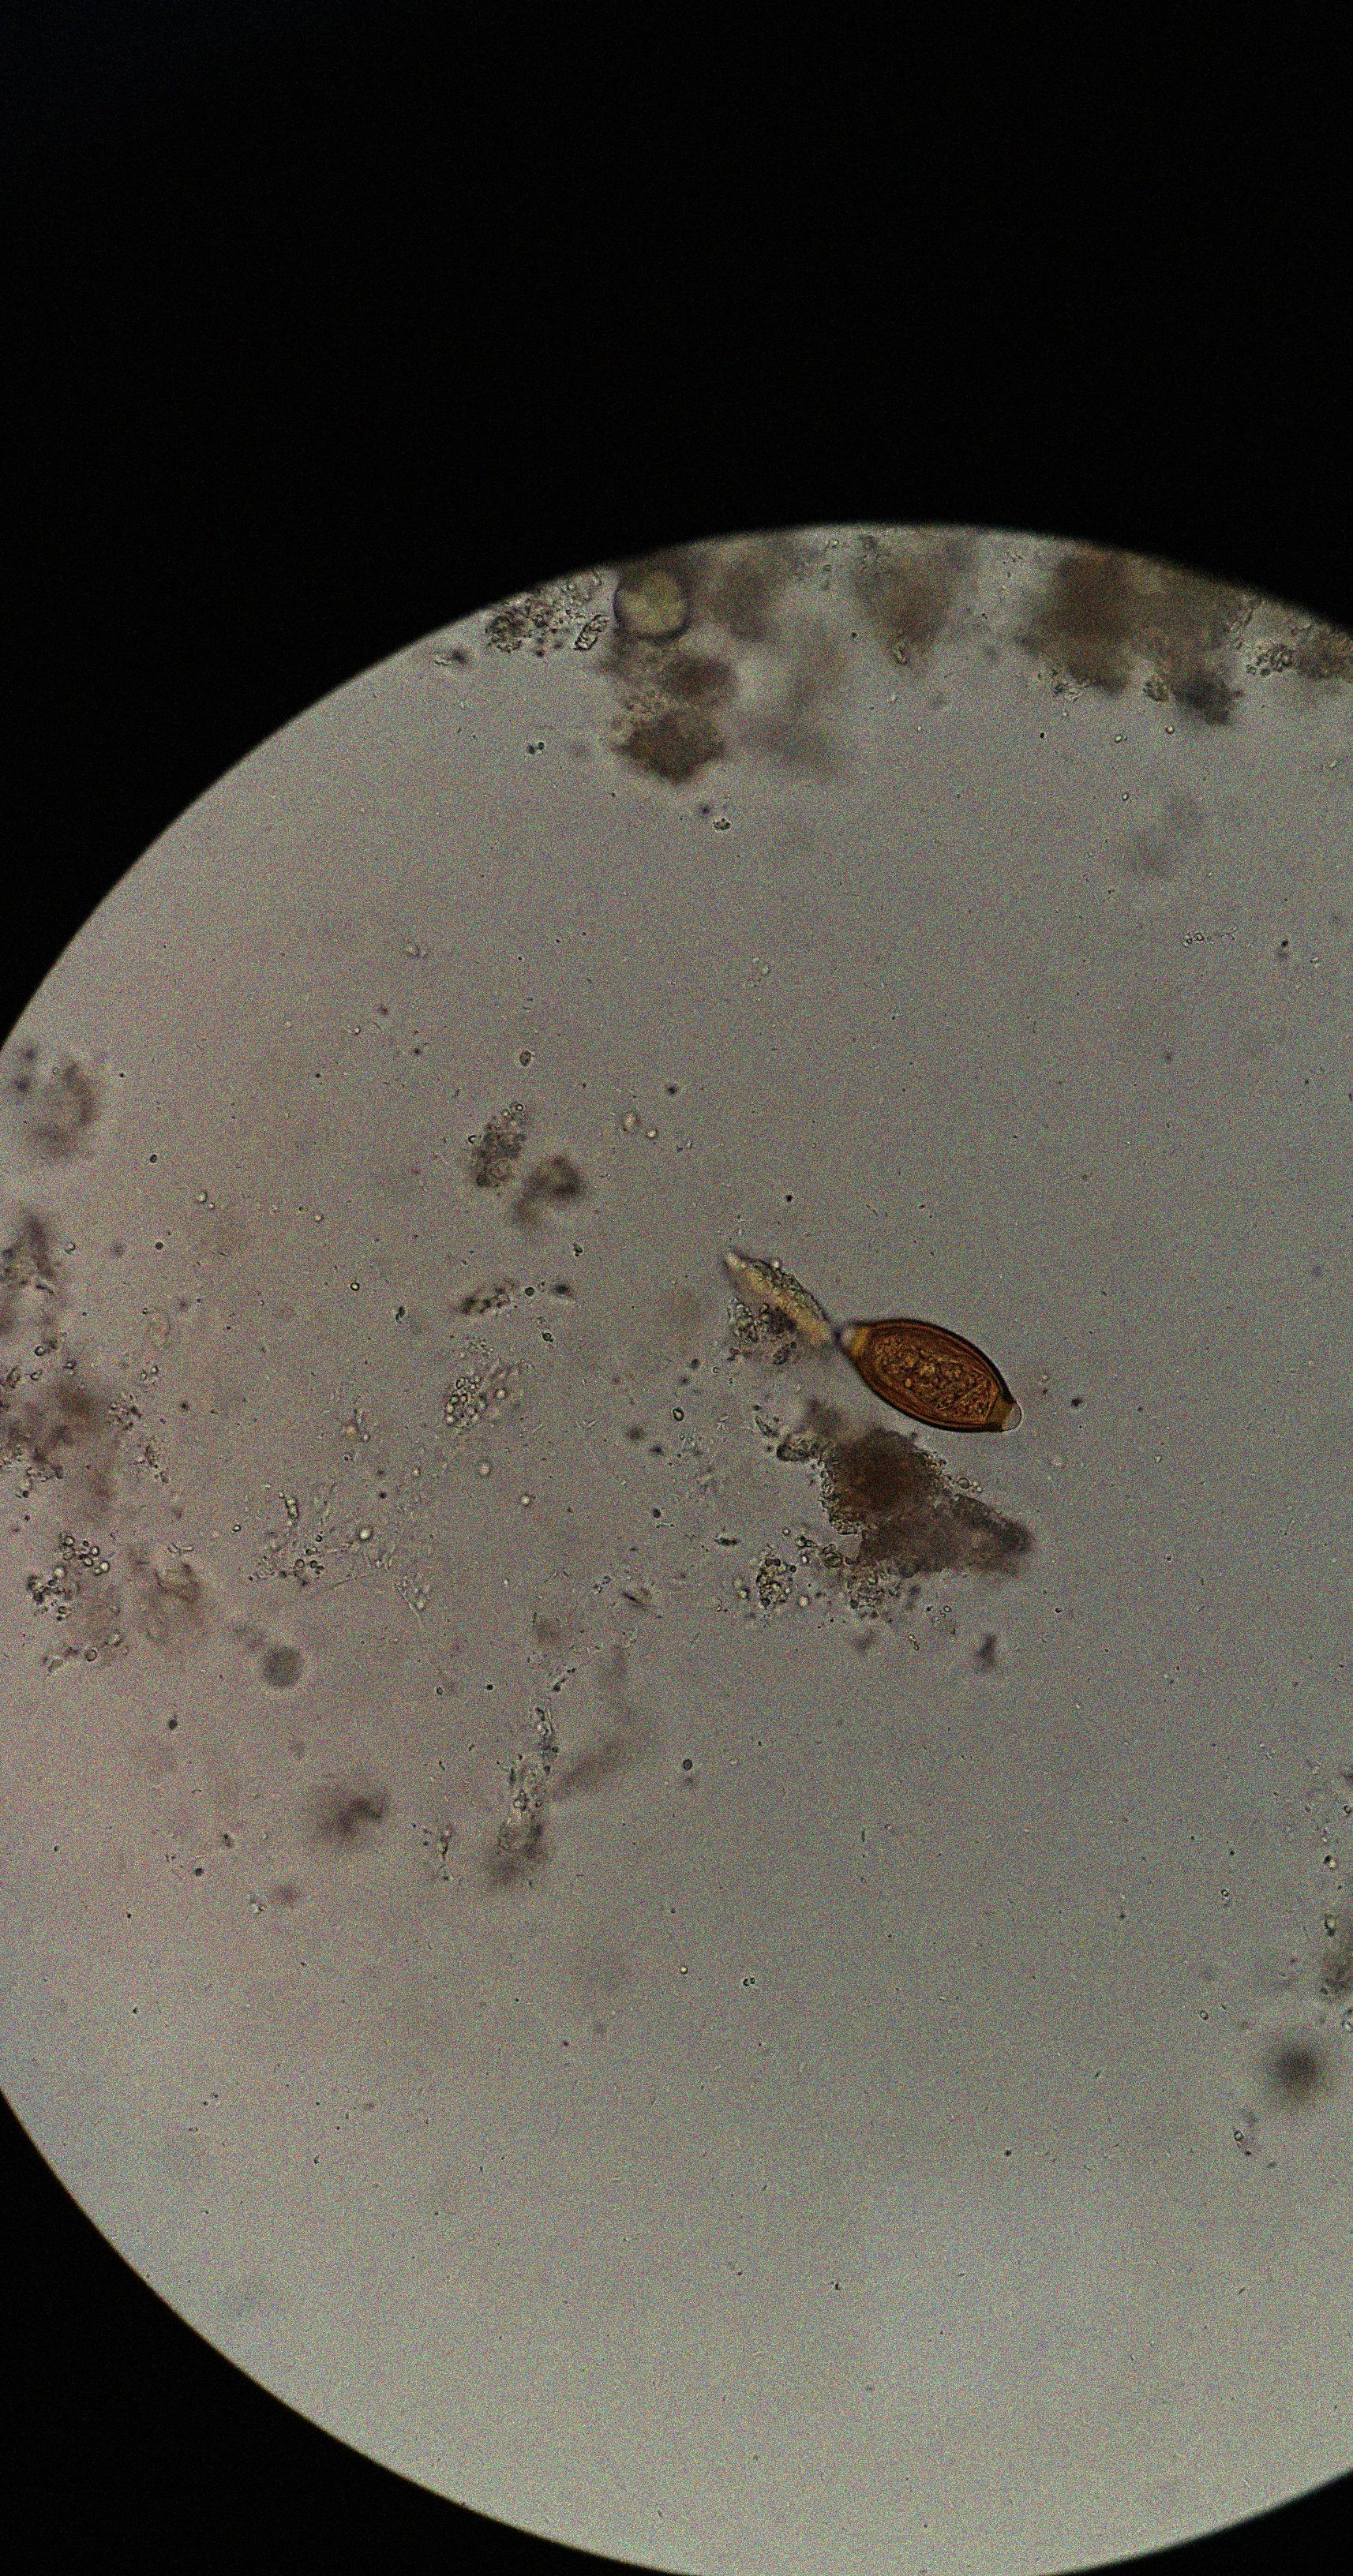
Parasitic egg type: Trichuris trichiura